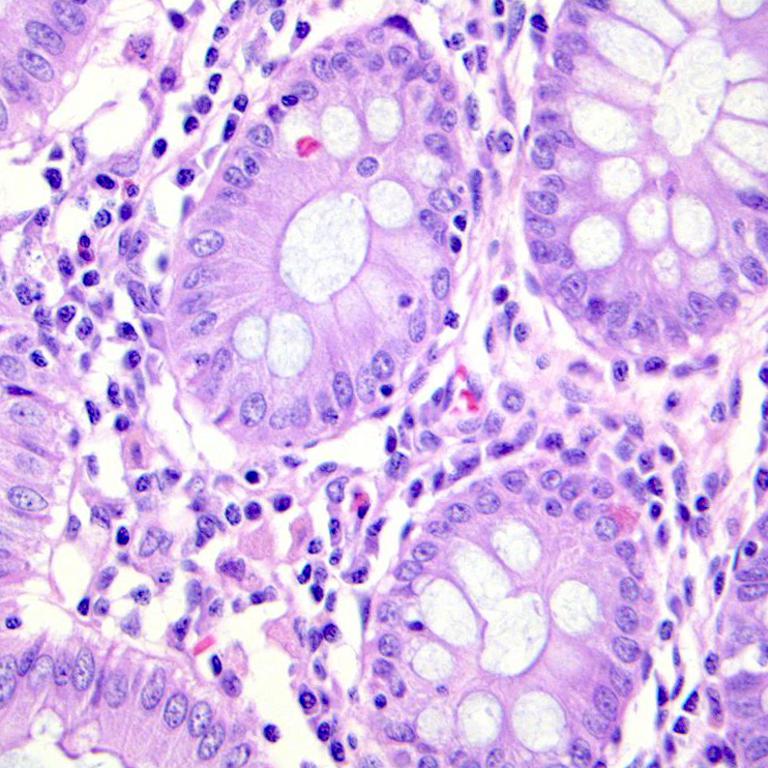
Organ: colon
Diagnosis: benign